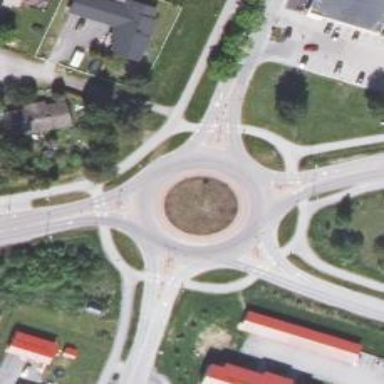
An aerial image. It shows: Secondary road with asphalt surface leading to roundabout.